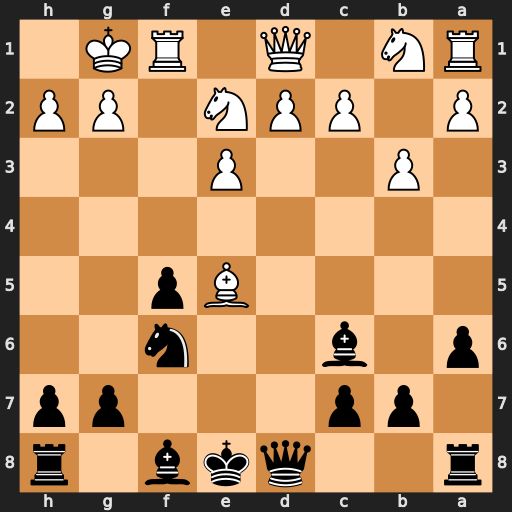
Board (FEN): r2qkb1r/1pp3pp/p1b2n2/4Bp2/8/1P2P3/P1PPN1PP/RN1Q1RK1
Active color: b
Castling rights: kq
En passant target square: -
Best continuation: Qd5 Nf4 Qxe5